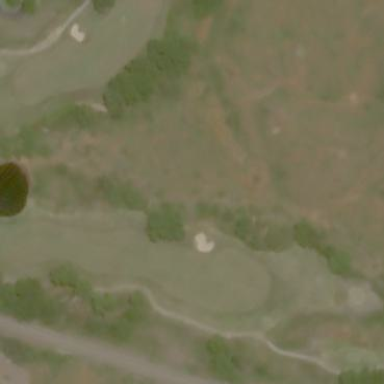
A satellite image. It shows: Golf course surrounded by greenery.